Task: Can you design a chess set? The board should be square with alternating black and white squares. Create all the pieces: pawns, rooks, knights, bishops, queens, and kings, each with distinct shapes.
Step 830:
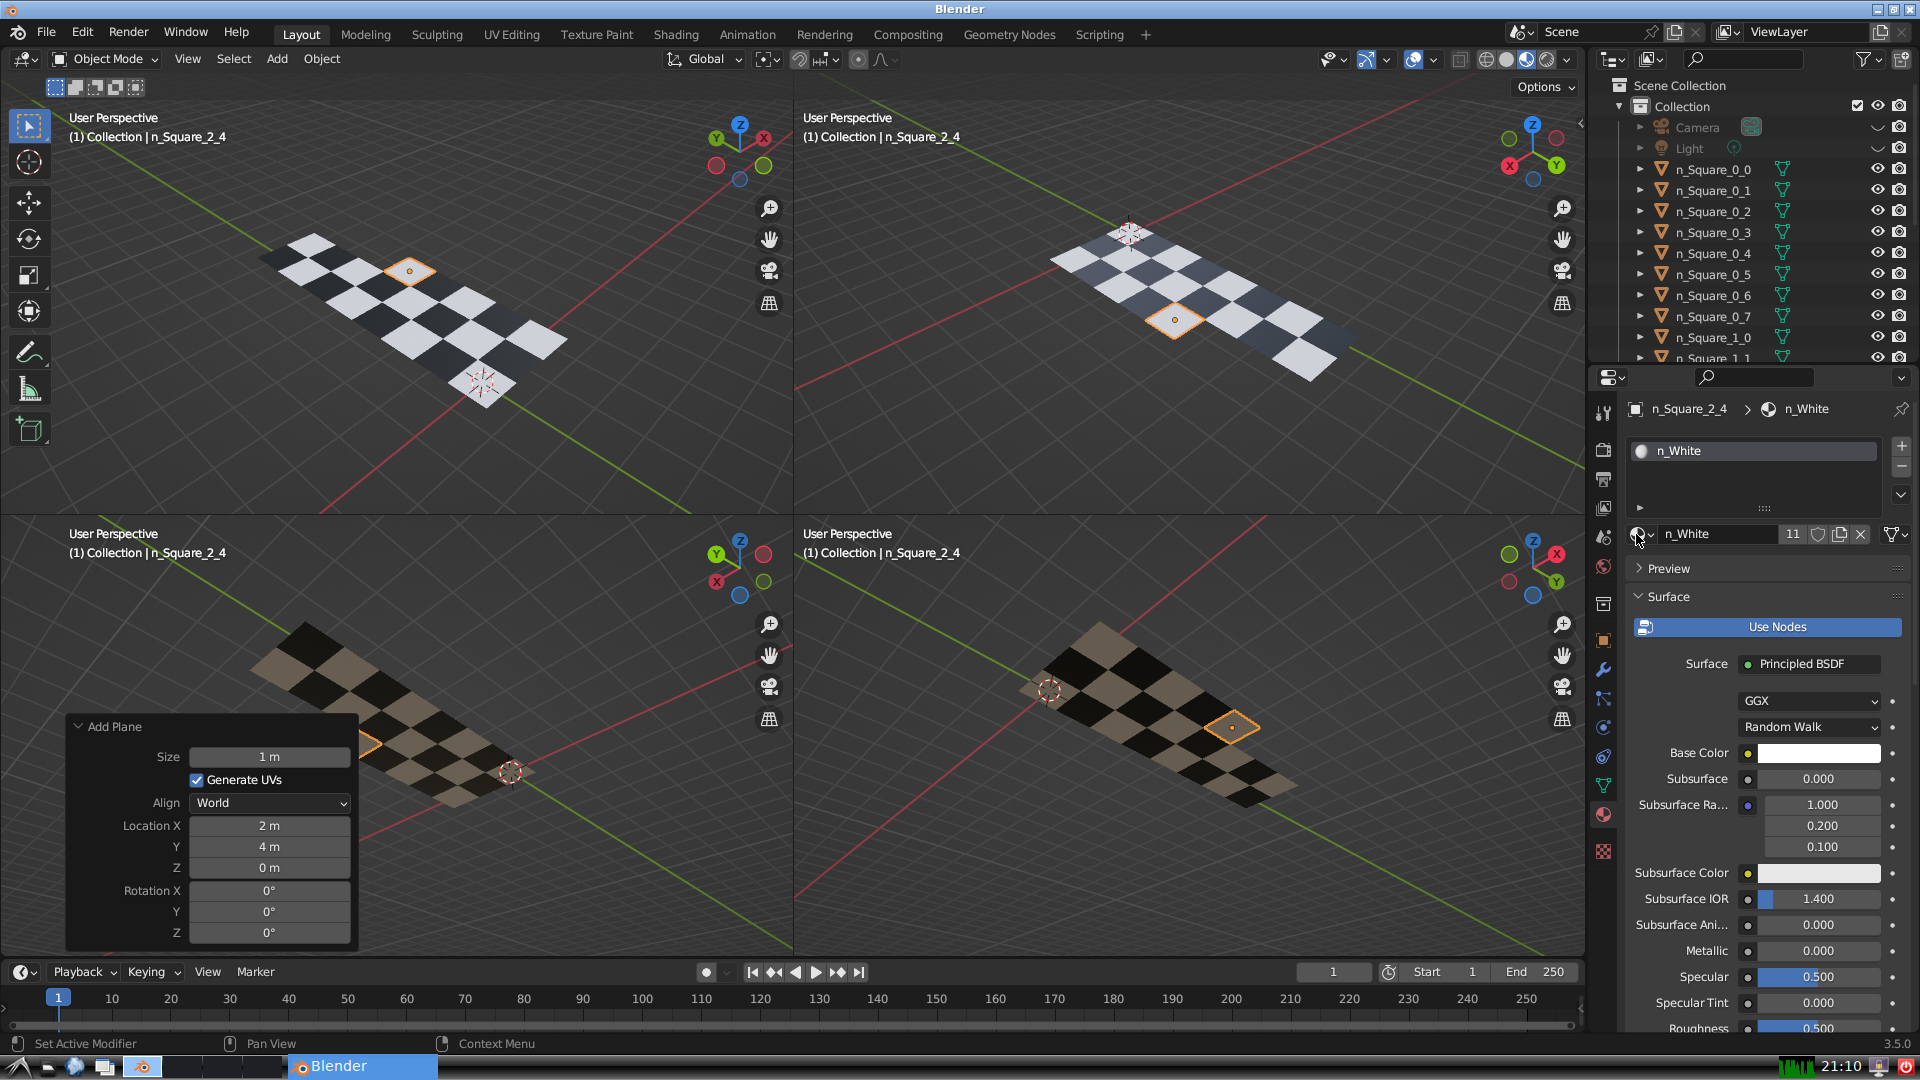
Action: {"mouse_move": [278, 58]}